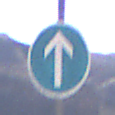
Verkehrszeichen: VorgeschriebeneFahrtrichtungGeradeaus
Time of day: Midday
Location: Outdoor (Nature)
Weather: Clear
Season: NotSpecified
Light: Natural